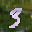
Label: 3